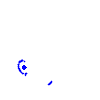
Particle: electron